Question: I cant get mqtt messages from pythonscript on Node Red and cant recieve mqtt messages from Node Red.
this is my code:
'''
import time
import sys
sys.path.append('C:\Users\user\Python\pyproj\project1\Lib\site-packages\paho_mqtt-1.6.1-py3.10.egg')
import paho.mqtt.client as mqtt
userdata = "Leer"
client_name = "Pythonscript"
broker_address="000.000.000.000"
port = 1234
topic = "a topic"
subtopic = "fromNodeRed"
def on_log(client, userdata, level, buf):
print(" client: ",client)
print(" userdata: ",userdata)
print(" level: ",level)
print(" buf: ",buf)
def on_connect(client, userdate, flags, rc):#, message):
if rc==0:
print("connected OK ")
print("Subscribing to topic ",subtopic)#topic)
client.subscribe(subtopic)
else:
print("Bad Connection Returned code=",rc)
def on_message(client,userdate,msg):
topic=msg.topic
m_decode=str(msg.payload.decode("utf-8","ignore"))
print("message recieved",m_decode)
print("Publishing message to topic ",topic)
client.publish(topic, "python mqqt message")
def on_disconnect(client, userdate, flags, rc=0):
print("Disconnected result code "+str(rc))
print("creating new instance ",client_name)
client =mqtt.Client(client_name)
client.on_connect=on_connect
client.on_disconnect=on_disconnect
client.on_log=on_log
client.on_message=on_message
print("connecting to broker ",broker_address+" :"+str(port))
client.connect(broker_address,port,60)
client.loop_start()
print("Publishing message to topic ",topic)
client.publish(topic, "python mqqt message")
time.sleep(4)
client.loop_stop()
client.disconnect()
'''
I changed some data for protection.
Here is the console output:

I checked the topics, the IP, the Port. Everything seems to be ok.
What do i miss?
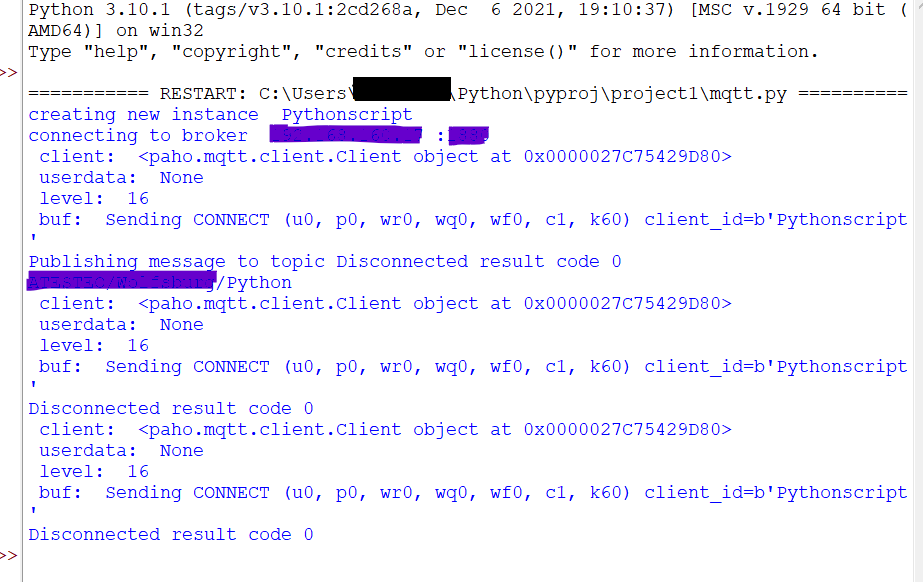
Answer: I used the portnumber from Node Red instead of the mqtt broker.
After that, I recieved and published messages.